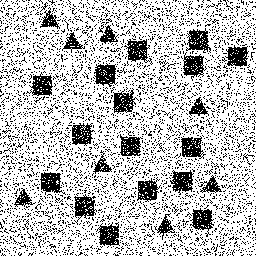
Squares: 16
Triangles: 8
Stars: 0
Total shapes: 24